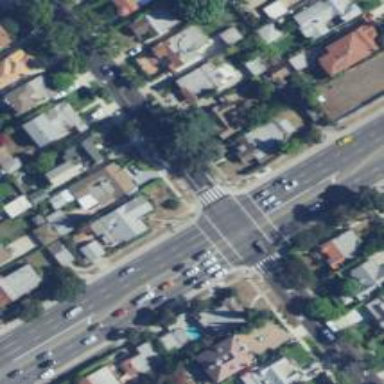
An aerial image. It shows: Crossing footway with zebra markings.